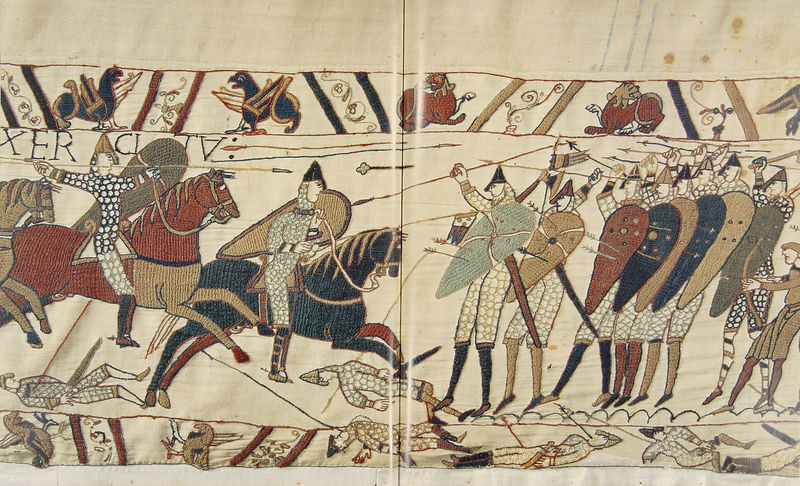
Titel: Teppich von Bayeux
Institution: Bayeux, Städtisches Museum
Schlagwörter: adler, blau, flügel, kampf, gelb, männer, raum, rot, tuch, ornament, teppich, alt, tod, tot, bild, stoff, pferd, pferde, reiter, ranken, schrift, fläche, linien, krieg, schlacht, lanze, soldaten, falte, wandteppich, foto, schild, seite, schilder, schwerter, waffen, buchstaben, leichen, tote, ritter, rüstung, helme, löwen, mittelalter, krieger, speer, verwundete, pfeil, weben, pfeile, schilde, tiger, karolingisch, bayeux, gesickt